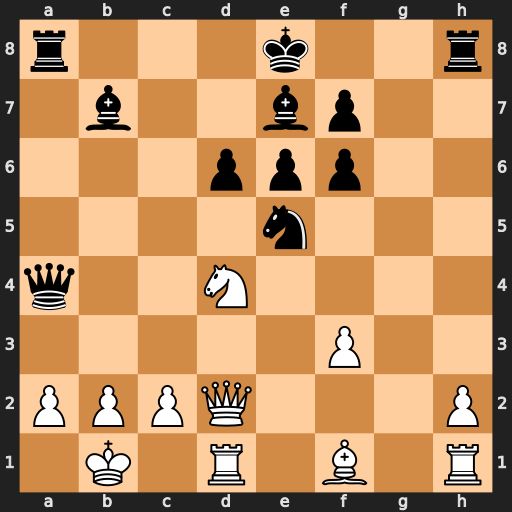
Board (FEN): r3k2r/1b2bp2/3ppp2/4n3/q2N4/5P2/PPPQ3P/1K1R1B1R
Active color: w
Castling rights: kq
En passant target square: -
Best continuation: Bb5+ Qxb5 Nxb5